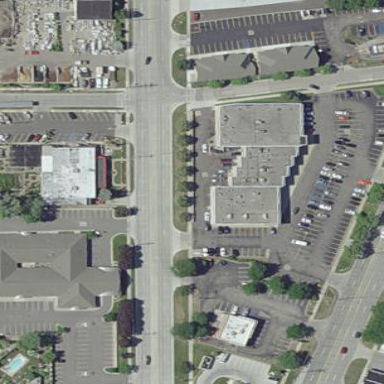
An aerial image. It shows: Retail area.